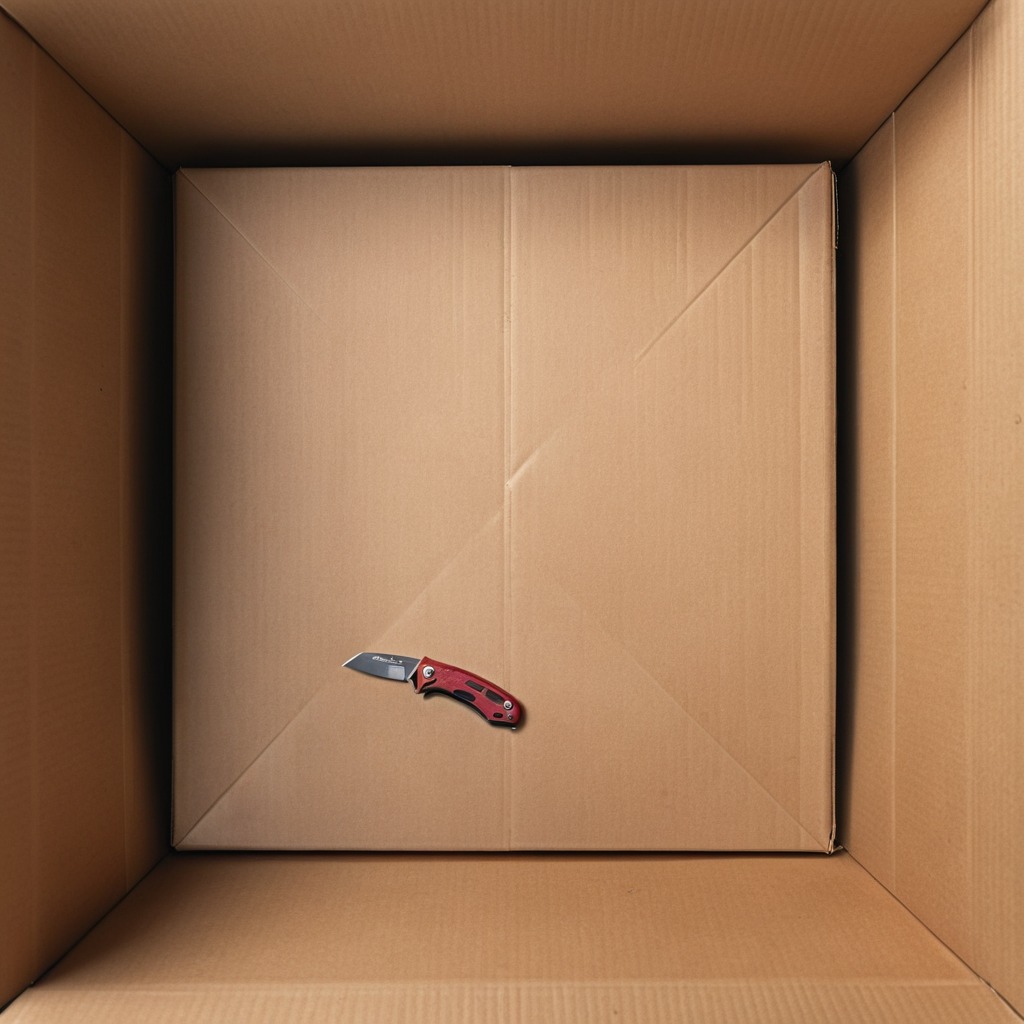
A utility knife is lying on the cardboard box surface.